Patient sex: M
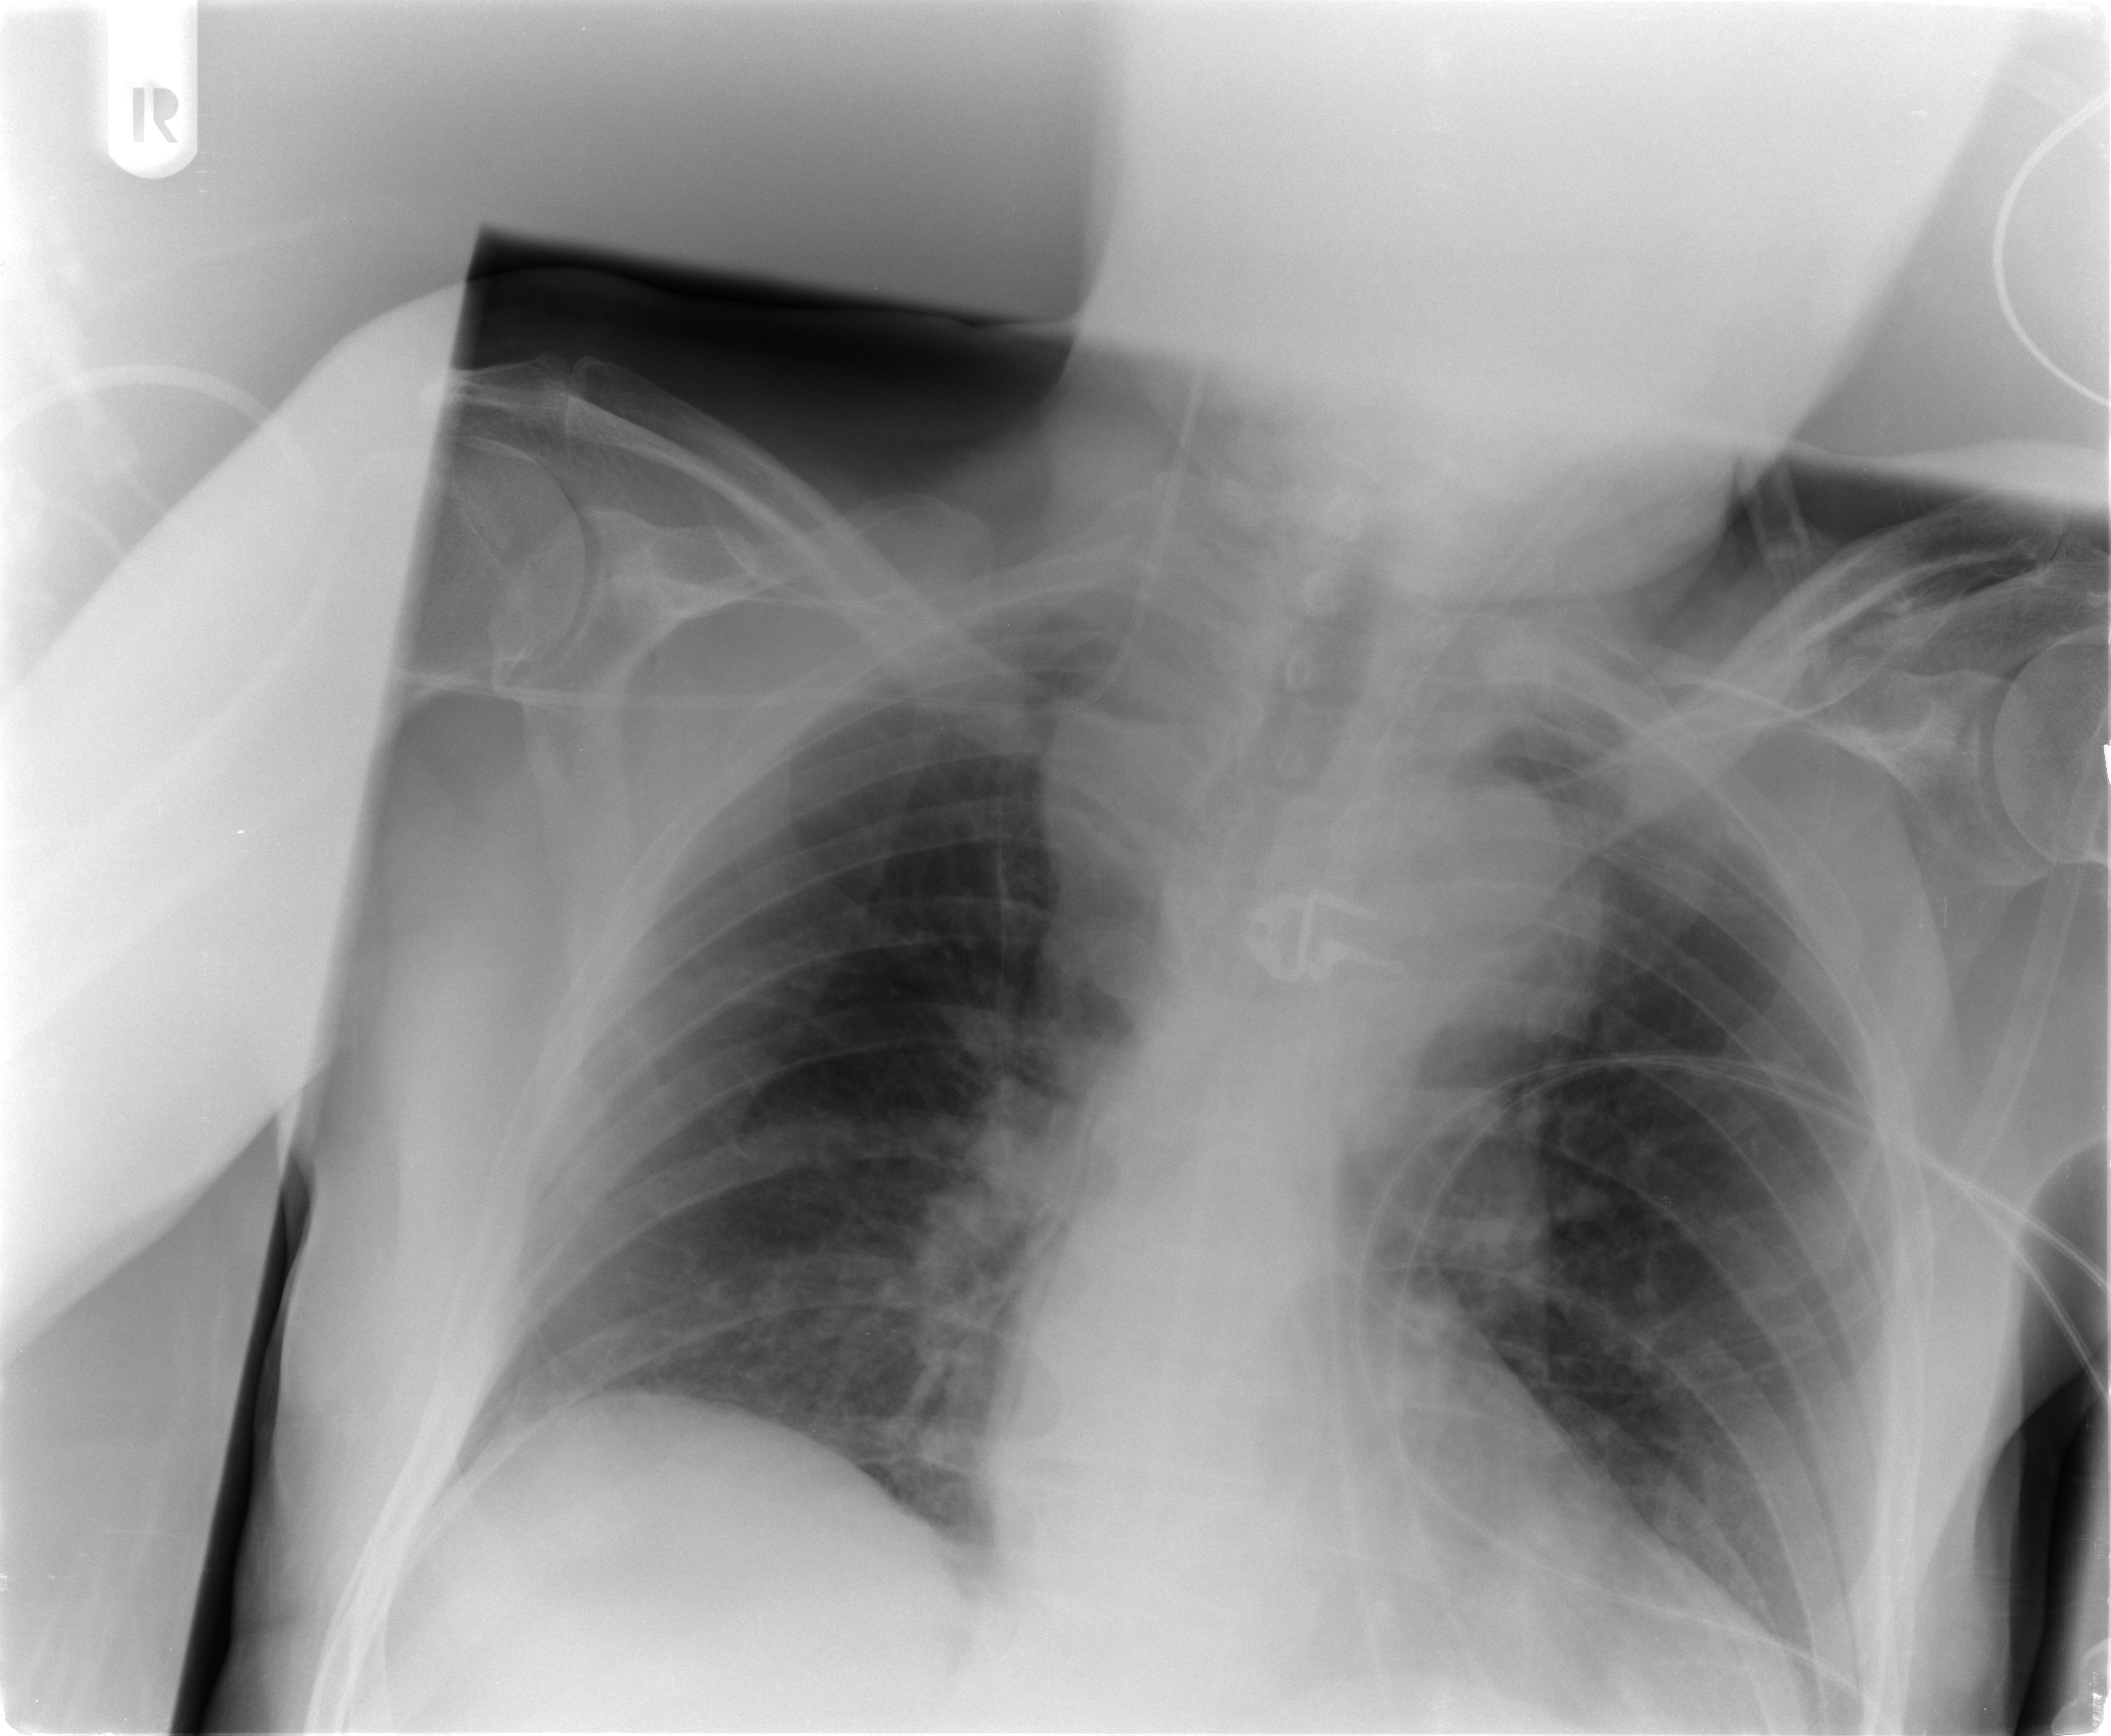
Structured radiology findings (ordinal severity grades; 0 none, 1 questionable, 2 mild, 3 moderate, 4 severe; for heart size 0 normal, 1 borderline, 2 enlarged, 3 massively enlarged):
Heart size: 0
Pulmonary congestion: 0
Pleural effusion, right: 0
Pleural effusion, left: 0
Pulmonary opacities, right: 0
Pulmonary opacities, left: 0
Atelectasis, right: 1
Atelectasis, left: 1